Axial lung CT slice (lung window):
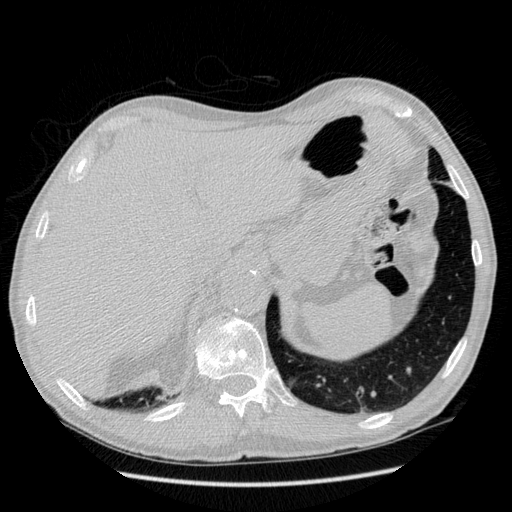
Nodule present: no